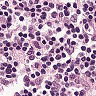
Metastatic tissue present: no